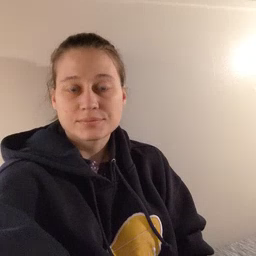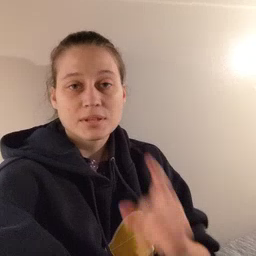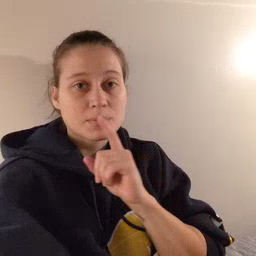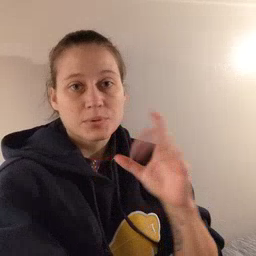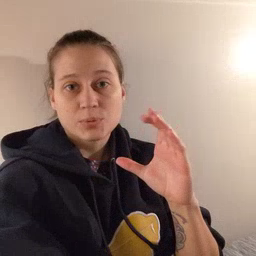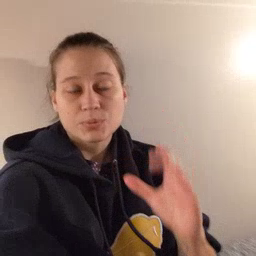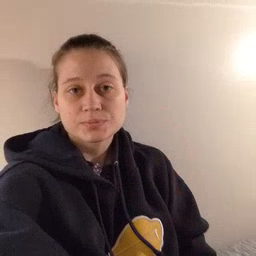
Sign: balloon